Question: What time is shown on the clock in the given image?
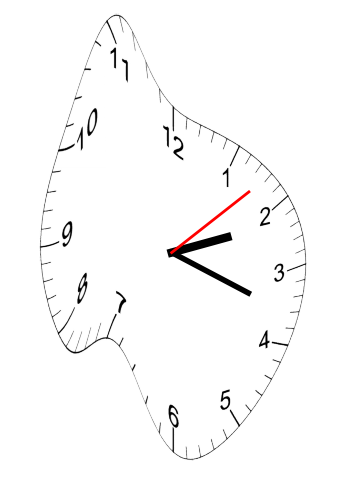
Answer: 02:18:08